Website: home-depot
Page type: delivery-shipping
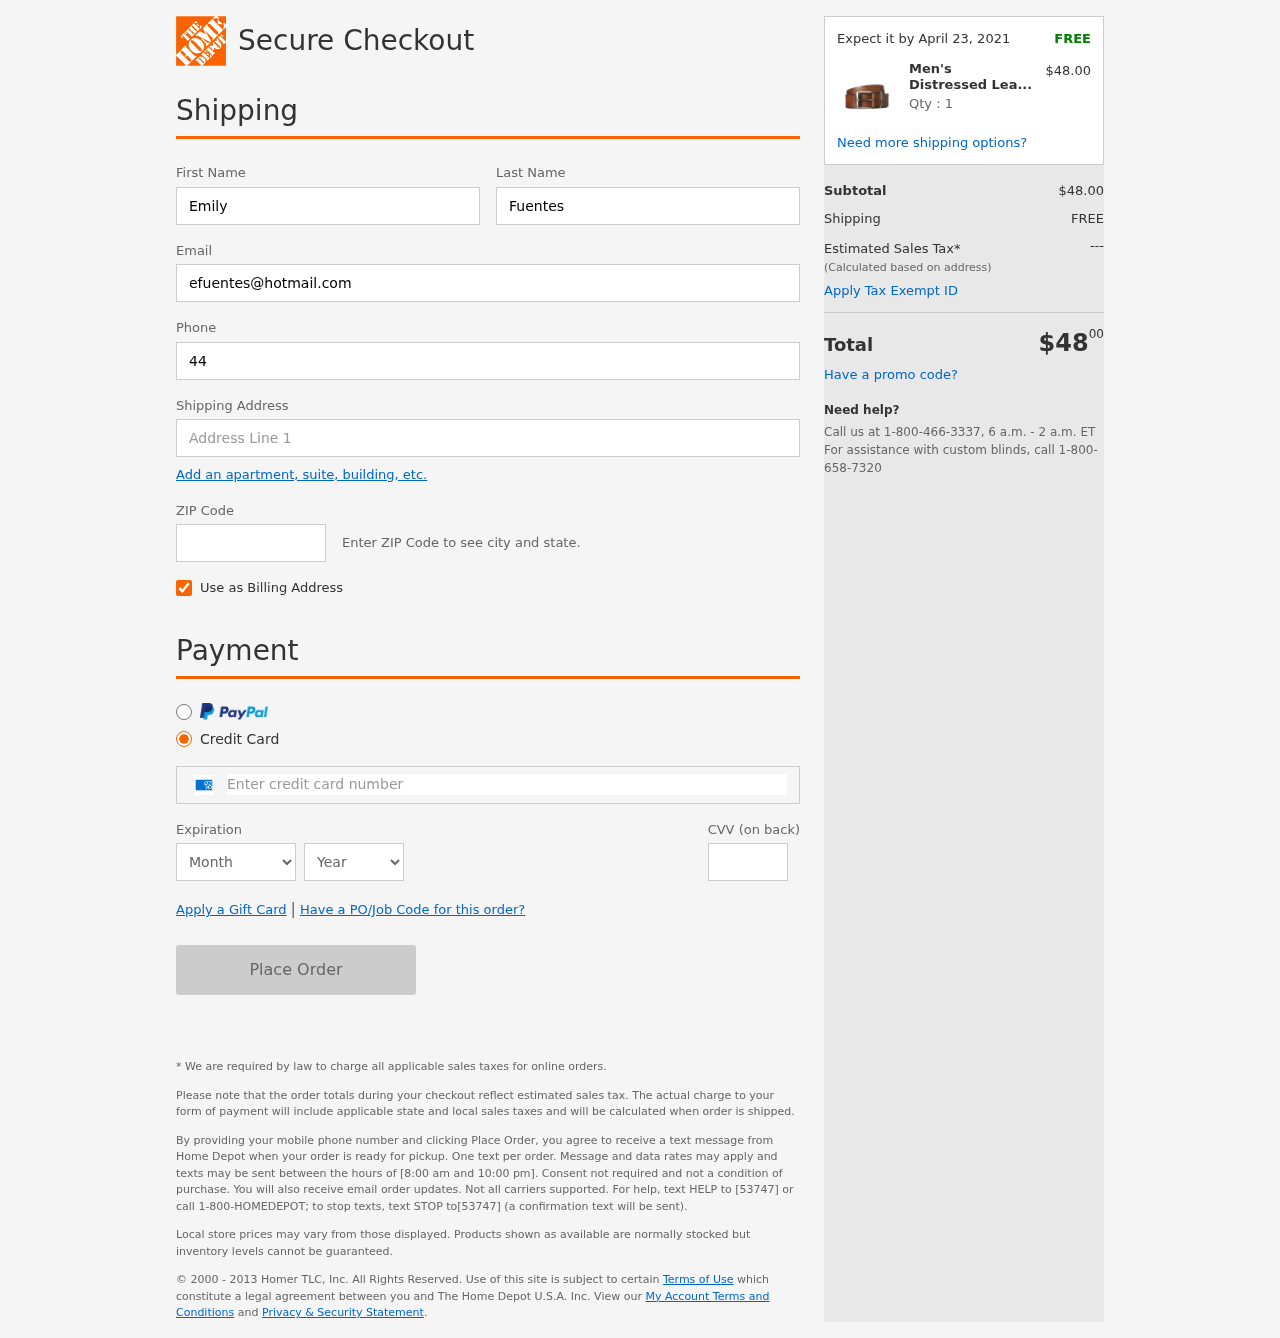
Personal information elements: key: PII_CARD_CVV
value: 5707
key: PII_CARD_EXPIRY_MONTH
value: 04
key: PII_CARD_EXPIRY_YEAR
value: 30
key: PII_CARD_NUMBER
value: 3799 6693 9356 825
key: PII_EMAIL
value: efuentes@hotmail.com
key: PII_FIRSTNAME
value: Emily
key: PII_LASTNAME
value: Fuentes
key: PII_PHONE
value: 4458068123
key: PII_POSTCODE
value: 61108
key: PII_STREET
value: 504 Gordon Village Apt. 257
Product elements: key: PRODUCT1_NAME
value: Men's Distressed Leather Casual Belt
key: PRODUCT1_PRICE
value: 48
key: PRODUCT1_QUANTITY
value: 1
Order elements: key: ORDER_DELIVERY_DATE
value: Expect it by April 23, 2021
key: ORDER_SUBTOTAL
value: $48.00
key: ORDER_SHIPPING_COST
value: FREE
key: ORDER_TOTAL
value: $4800